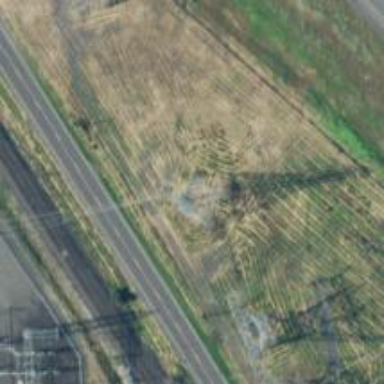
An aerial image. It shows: Lattice structure tower used for power distribution.